Field crop: maize
Growth stage: 2
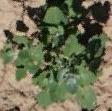
Species: chenopodium